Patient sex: F
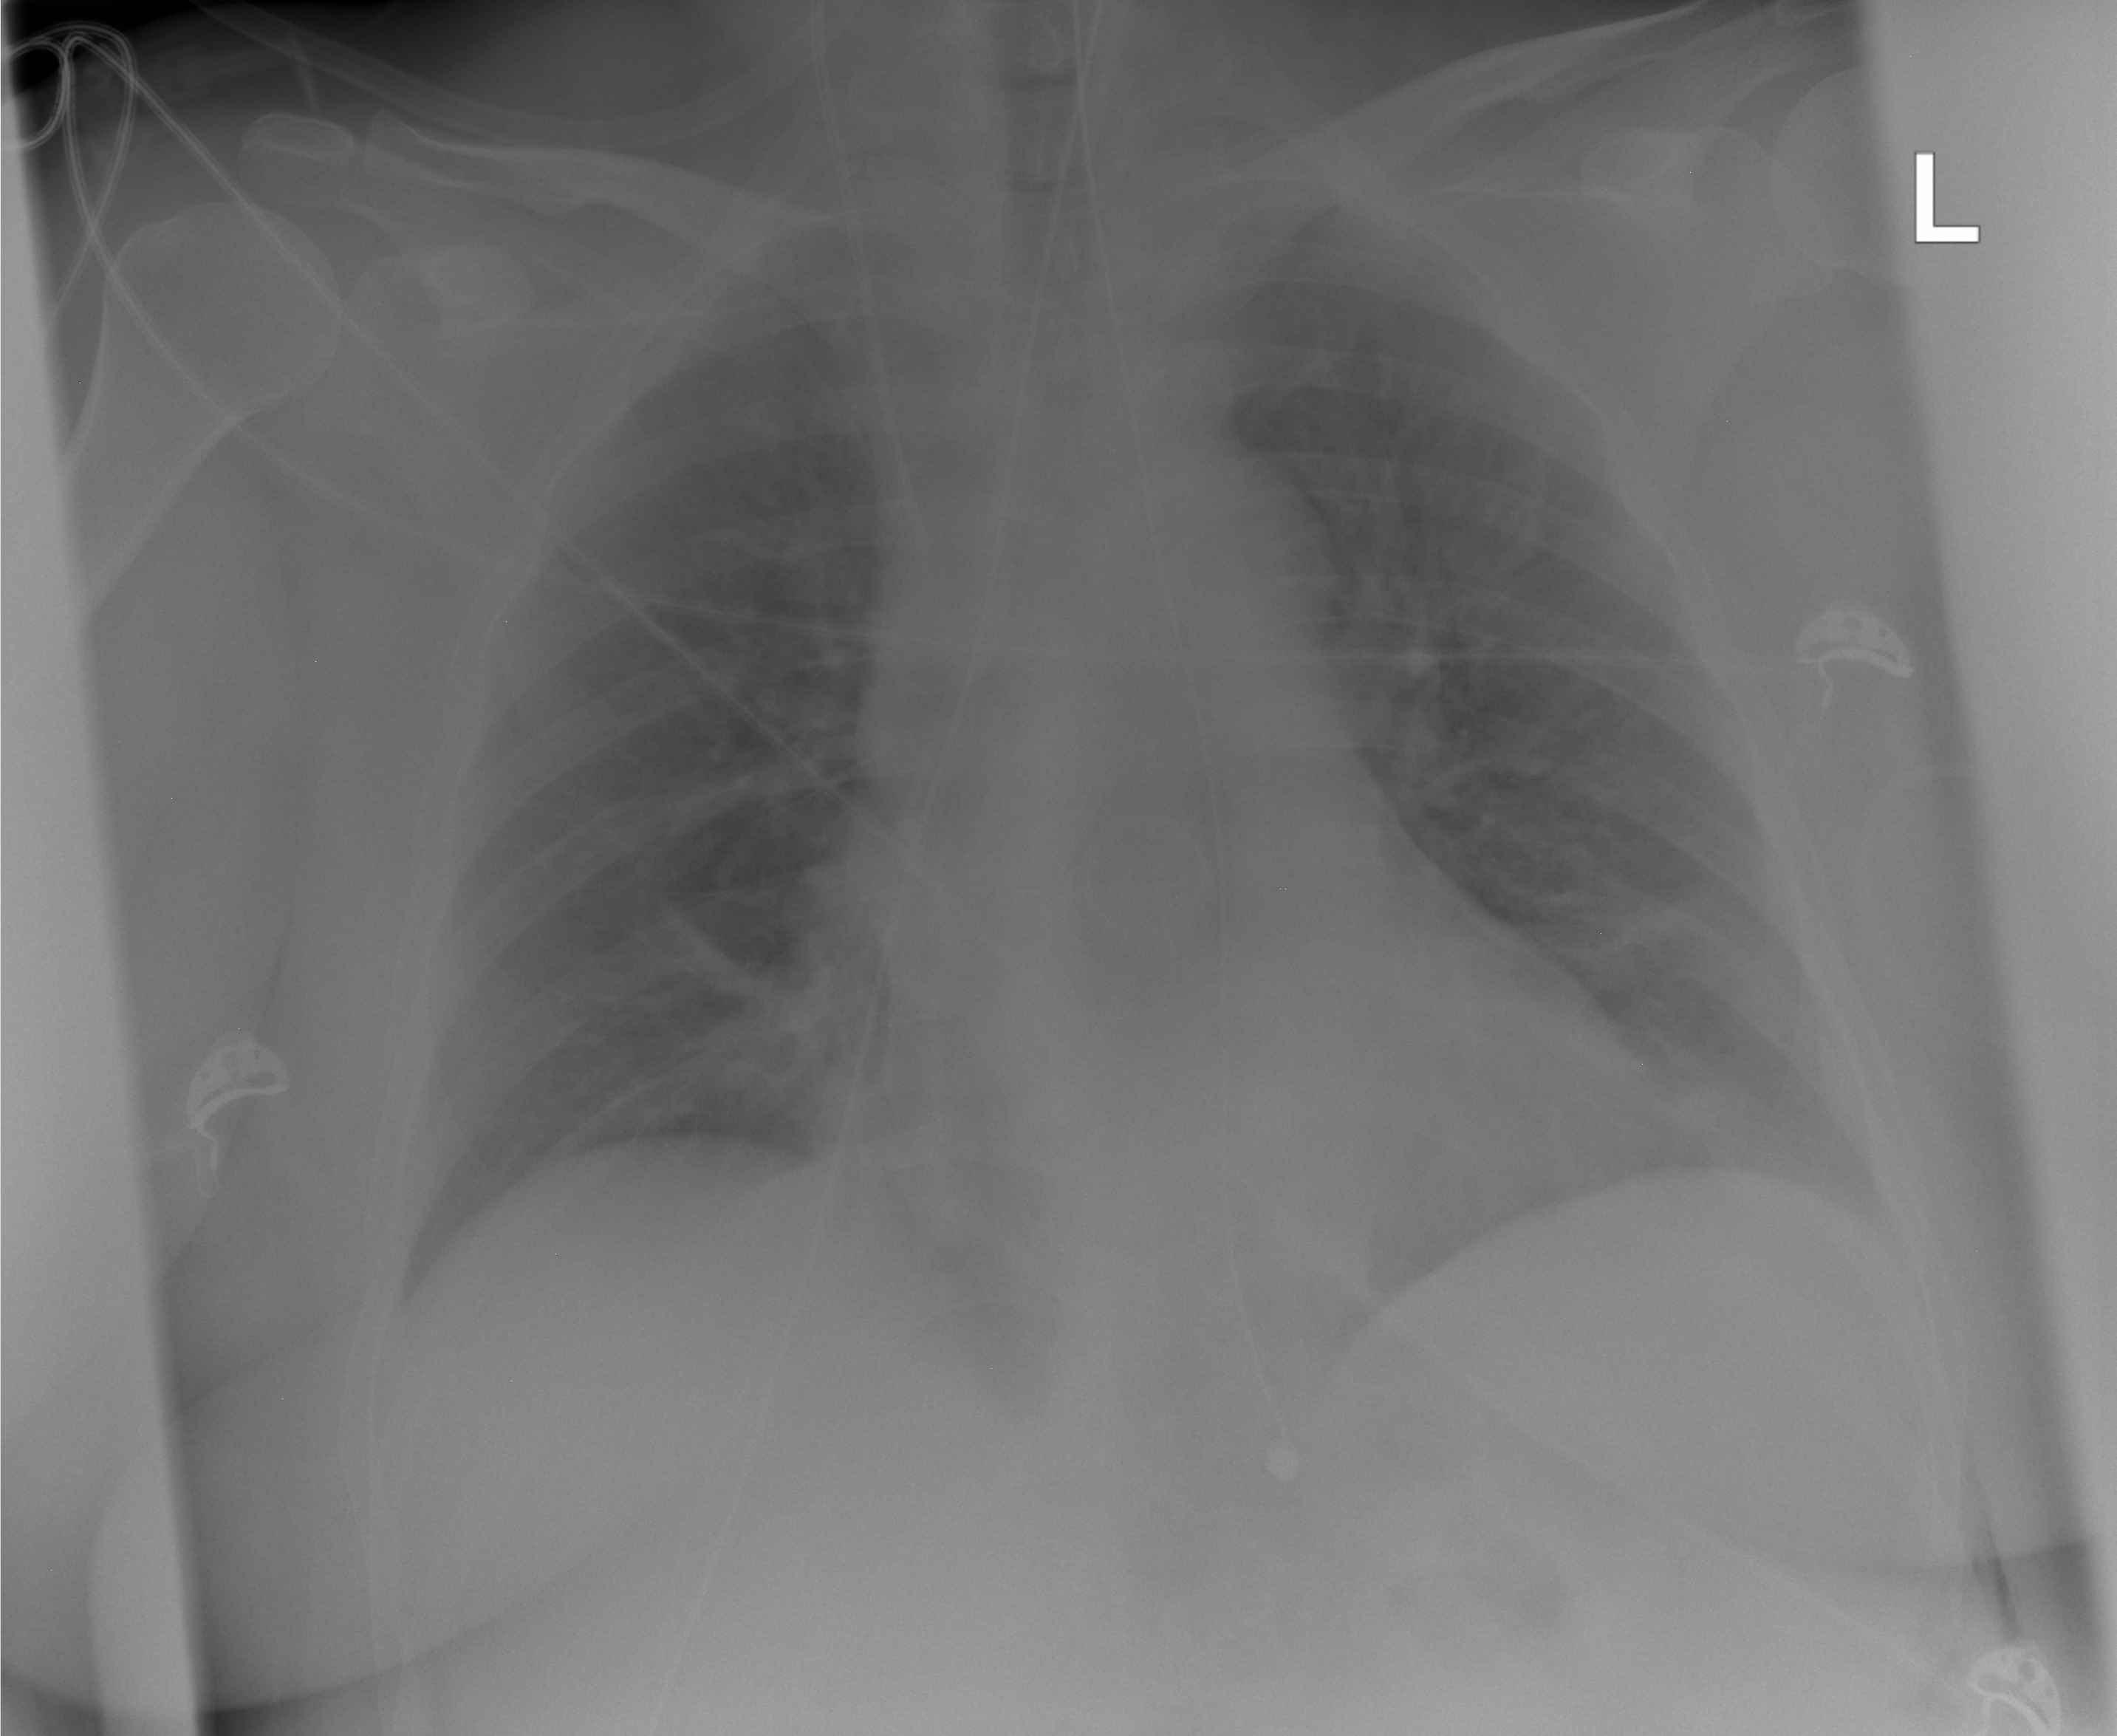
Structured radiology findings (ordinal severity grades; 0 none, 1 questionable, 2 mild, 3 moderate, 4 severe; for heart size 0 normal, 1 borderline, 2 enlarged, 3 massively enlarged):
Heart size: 0
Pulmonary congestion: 0
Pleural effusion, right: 0
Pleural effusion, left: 0
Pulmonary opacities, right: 0
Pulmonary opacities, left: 0
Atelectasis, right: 0
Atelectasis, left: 2